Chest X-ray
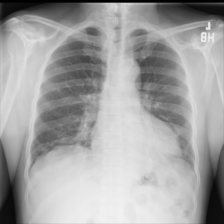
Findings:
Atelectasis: negative
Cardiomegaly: negative
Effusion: negative
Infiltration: positive
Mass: negative
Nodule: negative
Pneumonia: negative
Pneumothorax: negative
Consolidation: negative
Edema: negative
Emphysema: negative
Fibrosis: negative
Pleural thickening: negative
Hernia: negative